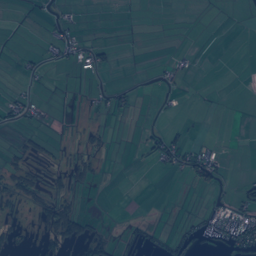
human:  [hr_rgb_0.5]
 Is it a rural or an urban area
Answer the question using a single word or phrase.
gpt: rural

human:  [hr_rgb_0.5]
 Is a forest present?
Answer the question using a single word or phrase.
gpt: yes

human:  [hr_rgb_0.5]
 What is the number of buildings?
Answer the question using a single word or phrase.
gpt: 307

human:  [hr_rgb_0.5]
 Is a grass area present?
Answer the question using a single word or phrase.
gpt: yes

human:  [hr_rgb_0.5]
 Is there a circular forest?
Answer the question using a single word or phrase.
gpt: no

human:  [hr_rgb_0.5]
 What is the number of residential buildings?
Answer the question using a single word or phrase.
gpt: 269

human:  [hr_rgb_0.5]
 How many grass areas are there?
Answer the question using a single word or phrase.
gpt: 444

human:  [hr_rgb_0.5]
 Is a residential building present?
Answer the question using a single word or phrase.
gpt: yes

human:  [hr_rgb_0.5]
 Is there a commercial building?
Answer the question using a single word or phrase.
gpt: yes

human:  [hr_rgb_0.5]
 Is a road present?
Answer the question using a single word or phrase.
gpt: yes

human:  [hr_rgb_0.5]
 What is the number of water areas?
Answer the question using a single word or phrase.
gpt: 290

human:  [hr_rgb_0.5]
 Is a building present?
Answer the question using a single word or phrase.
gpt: yes

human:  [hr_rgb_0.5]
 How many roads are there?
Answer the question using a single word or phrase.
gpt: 247

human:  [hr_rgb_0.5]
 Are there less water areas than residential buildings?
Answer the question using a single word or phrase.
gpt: no

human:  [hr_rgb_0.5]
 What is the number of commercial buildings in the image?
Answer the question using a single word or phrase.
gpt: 4

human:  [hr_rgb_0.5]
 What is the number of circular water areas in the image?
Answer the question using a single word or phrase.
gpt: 0

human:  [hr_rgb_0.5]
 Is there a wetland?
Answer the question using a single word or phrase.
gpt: yes

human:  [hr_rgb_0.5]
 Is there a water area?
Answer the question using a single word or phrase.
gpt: yes

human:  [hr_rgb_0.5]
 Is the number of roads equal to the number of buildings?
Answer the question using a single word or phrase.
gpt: no

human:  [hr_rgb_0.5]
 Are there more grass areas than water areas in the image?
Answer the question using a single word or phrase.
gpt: yes

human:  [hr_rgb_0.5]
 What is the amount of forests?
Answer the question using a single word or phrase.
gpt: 108

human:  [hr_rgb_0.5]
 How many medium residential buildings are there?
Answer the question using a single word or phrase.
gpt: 5

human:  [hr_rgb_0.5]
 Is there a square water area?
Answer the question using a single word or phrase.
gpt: no

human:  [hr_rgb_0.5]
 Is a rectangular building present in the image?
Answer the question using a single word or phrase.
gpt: yes

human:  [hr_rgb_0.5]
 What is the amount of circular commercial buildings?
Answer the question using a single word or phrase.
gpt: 0

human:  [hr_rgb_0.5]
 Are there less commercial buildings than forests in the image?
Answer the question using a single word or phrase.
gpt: yes

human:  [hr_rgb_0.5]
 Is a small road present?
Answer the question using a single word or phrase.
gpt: yes

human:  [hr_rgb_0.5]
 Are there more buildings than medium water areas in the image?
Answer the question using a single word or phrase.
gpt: yes

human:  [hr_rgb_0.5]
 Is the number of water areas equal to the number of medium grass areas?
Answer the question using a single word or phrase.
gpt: no

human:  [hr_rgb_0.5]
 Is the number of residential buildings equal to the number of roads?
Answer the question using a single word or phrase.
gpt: no

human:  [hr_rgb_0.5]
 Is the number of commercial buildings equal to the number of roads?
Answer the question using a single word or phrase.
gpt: no

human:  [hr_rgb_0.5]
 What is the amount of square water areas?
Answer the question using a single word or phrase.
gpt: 0

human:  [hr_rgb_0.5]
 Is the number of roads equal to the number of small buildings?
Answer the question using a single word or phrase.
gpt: no

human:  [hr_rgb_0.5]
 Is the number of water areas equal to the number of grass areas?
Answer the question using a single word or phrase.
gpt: no

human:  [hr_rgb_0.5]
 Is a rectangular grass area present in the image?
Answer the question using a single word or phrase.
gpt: yes

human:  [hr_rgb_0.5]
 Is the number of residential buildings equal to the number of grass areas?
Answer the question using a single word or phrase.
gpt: no

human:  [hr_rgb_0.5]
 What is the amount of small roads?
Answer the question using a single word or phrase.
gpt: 247

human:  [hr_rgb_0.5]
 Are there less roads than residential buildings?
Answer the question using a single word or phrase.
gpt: yes

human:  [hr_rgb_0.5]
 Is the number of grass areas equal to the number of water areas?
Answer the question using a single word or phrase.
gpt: no

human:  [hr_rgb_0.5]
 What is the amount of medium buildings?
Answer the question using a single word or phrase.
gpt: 5

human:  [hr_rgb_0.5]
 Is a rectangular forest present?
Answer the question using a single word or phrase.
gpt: yes

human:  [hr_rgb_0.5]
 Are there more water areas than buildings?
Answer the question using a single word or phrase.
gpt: no

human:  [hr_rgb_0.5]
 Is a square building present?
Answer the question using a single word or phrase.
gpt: yes

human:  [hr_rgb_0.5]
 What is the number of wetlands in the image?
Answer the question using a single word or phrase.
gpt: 47

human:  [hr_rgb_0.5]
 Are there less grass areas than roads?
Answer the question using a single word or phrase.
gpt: no

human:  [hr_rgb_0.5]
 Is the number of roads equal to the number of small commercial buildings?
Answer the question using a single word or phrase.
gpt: no

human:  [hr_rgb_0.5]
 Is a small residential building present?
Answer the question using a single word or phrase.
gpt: yes

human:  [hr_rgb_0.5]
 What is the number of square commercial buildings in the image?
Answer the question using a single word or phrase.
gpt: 0

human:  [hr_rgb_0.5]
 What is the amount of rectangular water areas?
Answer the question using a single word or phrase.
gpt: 51

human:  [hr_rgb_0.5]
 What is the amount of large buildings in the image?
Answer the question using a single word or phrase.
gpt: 0

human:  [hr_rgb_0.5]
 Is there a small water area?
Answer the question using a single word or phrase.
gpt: yes

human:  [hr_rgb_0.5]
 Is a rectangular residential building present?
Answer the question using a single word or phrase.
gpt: yes

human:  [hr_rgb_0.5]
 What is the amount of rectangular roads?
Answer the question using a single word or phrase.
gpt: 0

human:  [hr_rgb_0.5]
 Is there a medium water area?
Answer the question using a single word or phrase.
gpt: yes

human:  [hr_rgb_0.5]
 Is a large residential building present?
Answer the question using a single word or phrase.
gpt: no

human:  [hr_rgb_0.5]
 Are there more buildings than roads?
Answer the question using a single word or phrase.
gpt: yes

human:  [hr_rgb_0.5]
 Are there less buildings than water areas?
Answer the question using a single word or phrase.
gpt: no

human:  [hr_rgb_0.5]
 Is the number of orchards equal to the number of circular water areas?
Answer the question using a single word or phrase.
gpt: no

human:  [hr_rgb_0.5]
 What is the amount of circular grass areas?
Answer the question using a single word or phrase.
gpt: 0

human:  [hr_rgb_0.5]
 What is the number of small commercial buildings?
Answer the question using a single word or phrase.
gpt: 4

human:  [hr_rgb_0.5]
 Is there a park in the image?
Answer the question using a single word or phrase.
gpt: yes

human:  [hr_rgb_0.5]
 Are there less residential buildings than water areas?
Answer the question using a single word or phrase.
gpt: yes

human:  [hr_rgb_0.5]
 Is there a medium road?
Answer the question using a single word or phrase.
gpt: no

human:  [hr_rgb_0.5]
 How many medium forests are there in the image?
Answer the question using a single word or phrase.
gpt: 29